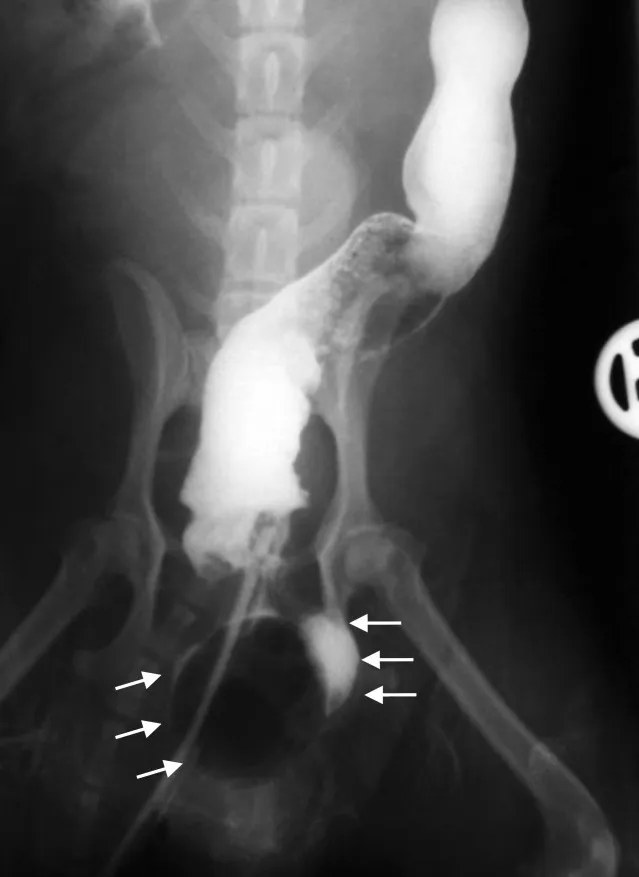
Ventrodorsal radiograph of barium sulfate enema; note that the contrast media and Foley catheter trapped (arrows) in the diverticulum. Rectal diverticulum is outlined by barium sulfate contrast media in the left side.
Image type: radiology (x_ray)